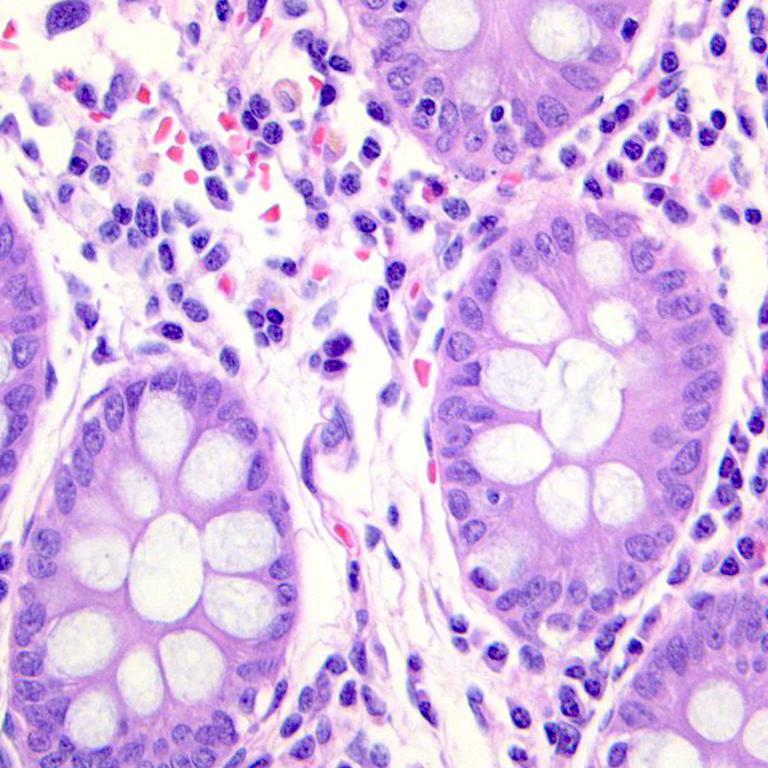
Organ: colon
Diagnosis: benign